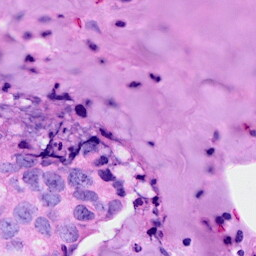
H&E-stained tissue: Breast